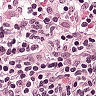
Metastatic tissue present: no